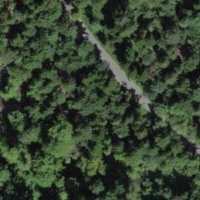
EUNIS habitat code: 44
Species observed at this site:
Urtica dioica